Question: I have an Android UI issue that I am not quite sure how to solve. I have a tabhost with a couple of different items on it. In one case, the fields added to a scrollView (which is on one of the tabs) will be added dynamically. I have a button at the bottom of the screen, using a relative layout. The problem is that the scrollview (and the other tab's linear layout) extend beyond the bottom button. This results in the final field on the screen being unviewable, as it is hidden by the button. Here is a screenshot of the issue as well as the xml for my layouts. Any help is greatly appreciated.
'''
<?xml version="1.0" encoding="utf-8"?>
<TabHost xmlns:android="http://schemas.android.com/apk/res/android"
android:id="@android:id/tabhost"
android:layout_width="fill_parent"
android:layout_height="fill_parent"
android:background="@drawable/background_nologo" >
<LinearLayout
android:orientation="vertical"
android:layout_width="fill_parent"
android:layout_height="fill_parent"
android:padding="5dp" >
<TabWidget android:id="@android:id/tabs"
android:layout_width="fill_parent"
android:layout_height="wrap_content"
android:layout_alignParentTop="true" />
<View android:layout_width="fill_parent"
android:layout_height="2dip"/>
<FrameLayout
android:id="@android:id/tabcontent"
android:layout_width="fill_parent"
android:layout_height="fill_parent">
<include layout="@layout/mc_message_send_tab_details"/>
<!-- Scrollview for message data -->
<ScrollView android:layout_width="fill_parent"
android:layout_height="fill_parent"
android:scrollbars="vertical"
android:id="@+id/formTab">
<!-- Form fields are automatically
created in McMessageViewActivity. -->
<LinearLayout android:id="@+id/formLayout"
android:layout_width="fill_parent"
android:layout_height="wrap_content"
android:orientation="vertical" >
<View android:layout_width="fill_parent"
android:layout_height="5dip"/>
</LinearLayout>
</ScrollView>
</FrameLayout>
</LinearLayout>
<RelativeLayout android:orientation="vertical"
android:layout_width="fill_parent"
android:layout_height="fill_parent">
<LinearLayout android:layout_height="wrap_content"
android:layout_width="fill_parent"
android:layout_alignParentBottom="true" >
<Button android:text="Send"
android:id="@+id/btnSend" android:layout_weight="1"
android:layout_height="wrap_content" android:layout_width="0px"/>
</LinearLayout>
</RelativeLayout>
</TabHost>
'''
'''
<LinearLayout xmlns:android="http://schemas.android.com/apk/res/android"
android:layout_width="fill_parent"
android:layout_height="fill_parent"
android:id="@+id/detailsTab">
<TableLayout android:layout_width="fill_parent"
android:layout_height="fill_parent"
android:stretchColumns="1">
<View android:layout_width="fill_parent"
android:layout_height="10dip"/>
<TableRow>
<TextView
android:text="Unit #"
android:textStyle="bold"
android:gravity="right"
android:padding="3dip" />
<Spinner android:id="@+id/unitNumber"
android:text=""
android:padding="3dip"
android:layout_marginRight="2sp"/>
</TableRow>
<TableRow>
<TextView
android:text="User ID"
android:textStyle="bold"
android:gravity="right"
android:padding="3dip" />
<EditText android:id="@+id/userId"
android:text=""
android:padding="3dip"
android:layout_marginRight="2sp" />
</TableRow>
<TableRow>
<TextView
android:text="Form #"
android:textStyle="bold"
android:gravity="right"
android:padding="3dip" />
<Spinner android:id="@+id/formNumber"
android:text=""
android:padding="3dip"
android:layout_marginRight="2sp" />
</TableRow>
<TableRow>
<TextView
android:text="Sending status"
android:textStyle="bold"
android:gravity="right"
android:padding="3dip" />
<EditText android:id="@+id/sendingStatus"
android:text=""
android:padding="3dip"
android:layout_marginRight="2sp"/>
</TableRow>
<TableRow>
<TextView
android:text="Delivery priority"
android:textStyle="bold"
android:gravity="right"
android:padding="3dip" />
<EditText android:id="@+id/priority"
android:text=""
android:padding="3dip"
android:layout_marginRight="2sp"/>
</TableRow>
<TableRow>
<TextView
android:text="Request reply"
android:textStyle="bold"
android:gravity="right"
android:padding="3dip" />
<CheckBox android:id="@+id/requestReply"
android:padding="3dip"
android:layout_marginRight="2sp" />
</TableRow>
<TableRow>
<TextView
android:text="Receipt conf"
android:textStyle="bold"
android:gravity="right"
android:padding="3dip" />
<CheckBox android:id="@+id/receiptConfirmation"
android:padding="3dip"
android:layout_marginRight="2sp" />
</TableRow>
</TableLayout>
</LinearLayout>
'''
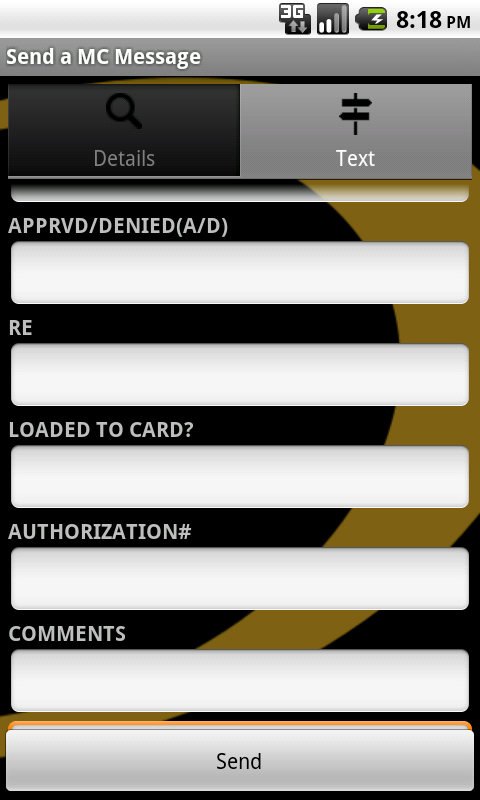
Answer: Your main problem is due to the fact that TabHost extends FrameLayout. That's why you used the last RelativeLayout on the main Layout. You tried to cheat and you lost... :)
What you have to do is it put a unique view (eg. a RelativeLayout) into the TabHost and then place all other view inside.
Something like the following (I had to remove some '<includes />' and background to get it work on my computer) :
'''
<?xml version="1.0" encoding="utf-8"?>
<TabHost
xmlns:android="http://schemas.android.com/apk/res/android"
android:id="@android:id/tabhost"
android:layout_width="fill_parent"
android:layout_height="fill_parent">
<RelativeLayout
android:layout_width="fill_parent"
android:layout_height="fill_parent"
android:padding="5dp">
<TabWidget
android:id="@android:id/tabs"
android:layout_width="fill_parent"
android:layout_height="wrap_content"
android:layout_alignParentTop="true" />
<View
android:id="@+id/separator"
android:layout_below="@android:id/tabs"
android:layout_width="fill_parent"
android:layout_height="2dip" />
<FrameLayout
android:id="@android:id/tabcontent"
android:layout_below="@+id/separator"
android:layout_above="@+id/btnSend"
android:layout_width="fill_parent"
android:layout_height="fill_parent">
<!-- Scrollview for message data -->
<ScrollView
android:layout_width="fill_parent"
android:layout_height="fill_parent"
android:scrollbars="vertical"
android:id="@+id/formTab">
<!--
Form fields are automatically created in
McMessageViewActivity.
-->
<LinearLayout
android:id="@+id/formLayout"
android:layout_width="fill_parent"
android:layout_height="wrap_content"
android:orientation="vertical">
<View
android:layout_width="fill_parent"
android:layout_height="5dip" />
</LinearLayout>
</ScrollView>
</FrameLayout>
<!-- Unnecessary <LinearLayout-->
<!-- android:layout_height="wrap_content"-->
<!-- android:layout_width="fill_parent"-->
<!-- android:layout_alignParentBottom="true">-->
<Button
android:layout_alignParentBottom="true"
android:text="Send"
android:id="@+id/btnSend"
android:layout_weight="1"
android:layout_height="wrap_content"
android:layout_width="fill_parent" />
<!-- </LinearLayout>-->
</RelativeLayout>
</TabHost>
'''